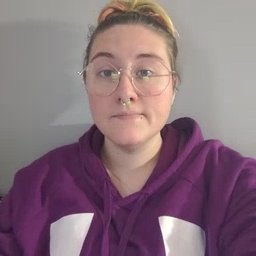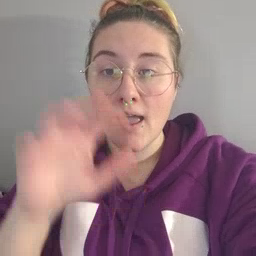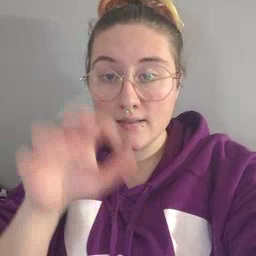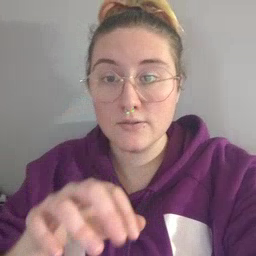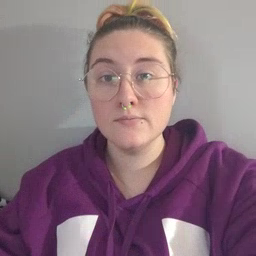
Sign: alligator